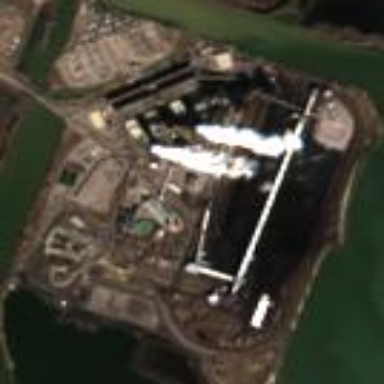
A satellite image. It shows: Industrial area with coal power plant.